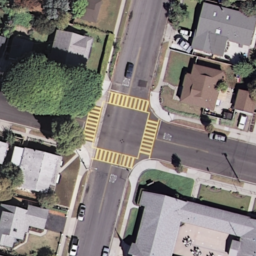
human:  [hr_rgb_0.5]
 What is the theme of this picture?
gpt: intersection